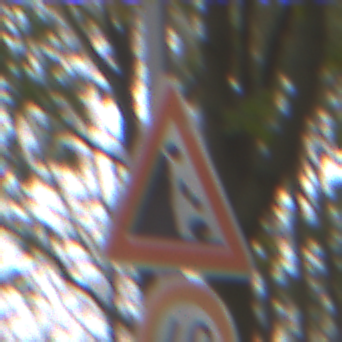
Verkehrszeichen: SteinschlagLinks
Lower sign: Geschwindigkeit60
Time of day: Midday
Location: Outdoor (Nature)
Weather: Overcast
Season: NotSpecified
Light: Natural